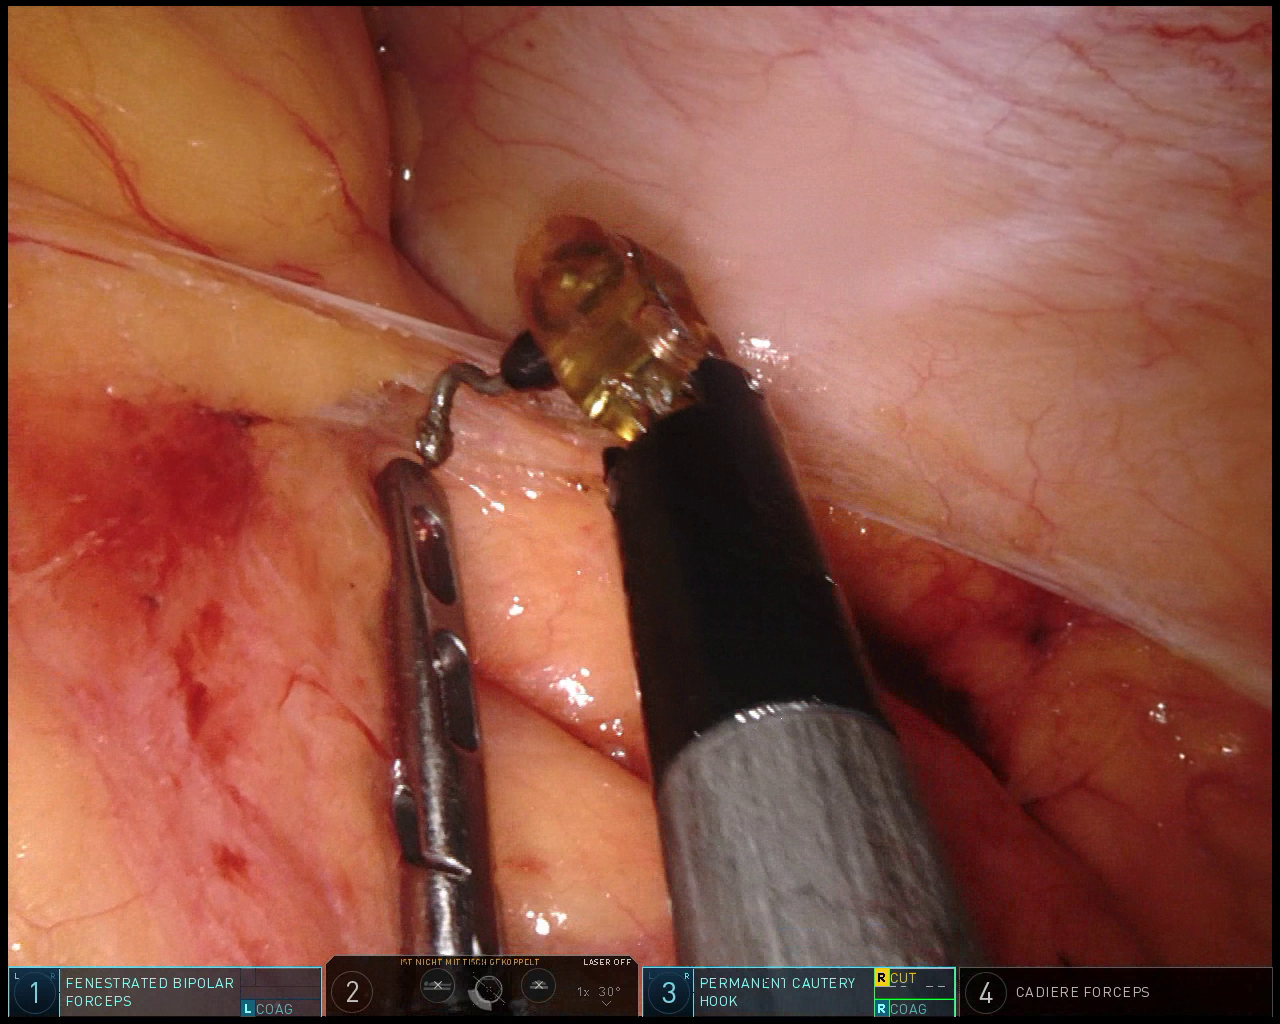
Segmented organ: abdominal_wall
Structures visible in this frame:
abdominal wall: yes
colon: no
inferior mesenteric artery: no
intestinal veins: no
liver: no
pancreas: no
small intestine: no
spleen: no
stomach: no
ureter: no
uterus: no
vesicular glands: no